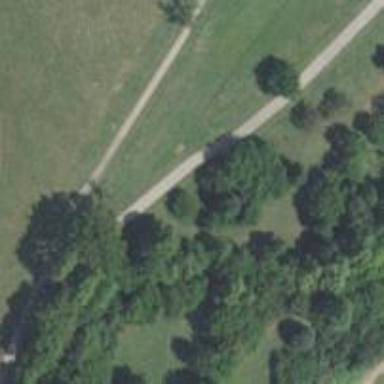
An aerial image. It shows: Disc golf tee.